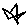
Label: star